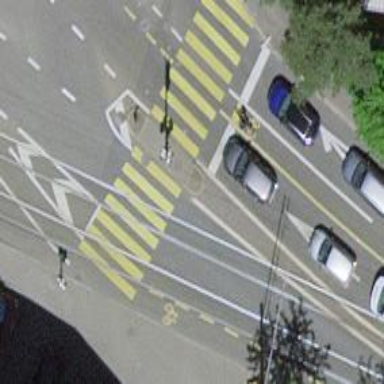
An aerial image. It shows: Tram crossing on the railway.